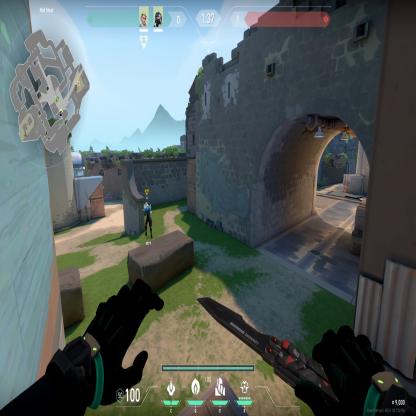
Label: teammate